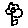
Label: flower